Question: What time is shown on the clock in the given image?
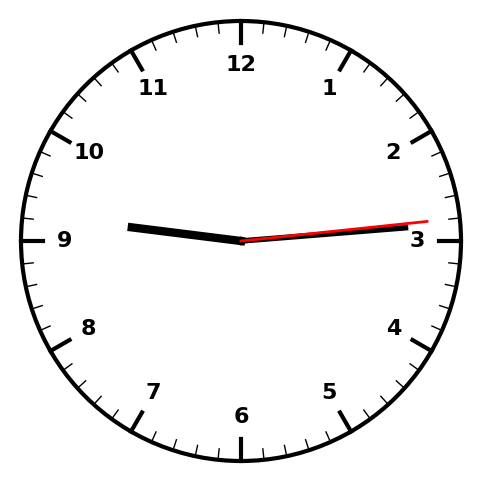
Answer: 09:14:14